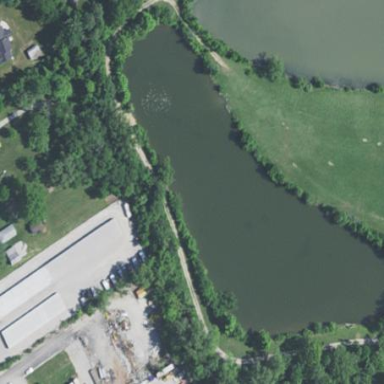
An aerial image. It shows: Pond with natural water.